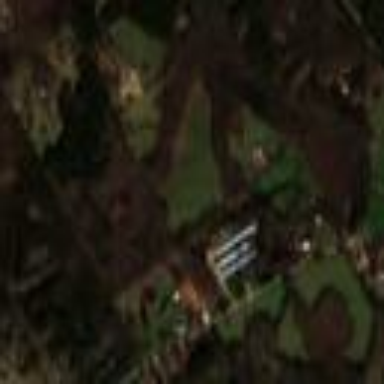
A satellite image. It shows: Farm.